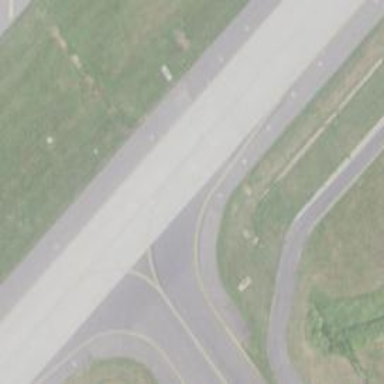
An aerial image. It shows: Image of taxiway at airport.